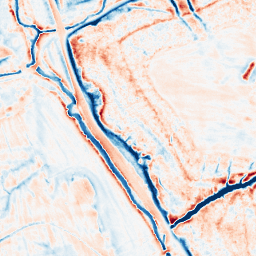
Category: edge_preserving
Decomposition family: anisotropic_diffusion
Decomposition parameters: iterations: 50
kappa: 50
gamma: 0.15
Upsampling method: sinc_hamming
Upsampling parameters: scale: 2
kernel_size: 4
Upsampling scale: 2